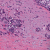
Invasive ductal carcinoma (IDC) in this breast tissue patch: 0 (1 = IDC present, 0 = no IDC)